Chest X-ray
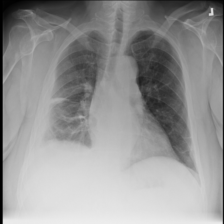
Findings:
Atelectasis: negative
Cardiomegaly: negative
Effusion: negative
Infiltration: negative
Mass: negative
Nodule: negative
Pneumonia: negative
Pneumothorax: negative
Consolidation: negative
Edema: negative
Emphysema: negative
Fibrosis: negative
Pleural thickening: negative
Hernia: negative